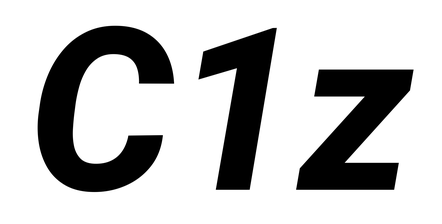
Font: Roboto-Italic_ExtraBold_Italic